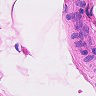
Metastatic tissue present: no